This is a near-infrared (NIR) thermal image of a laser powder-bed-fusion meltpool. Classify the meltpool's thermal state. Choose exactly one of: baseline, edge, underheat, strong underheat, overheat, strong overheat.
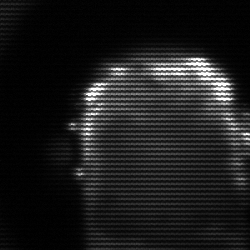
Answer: baseline